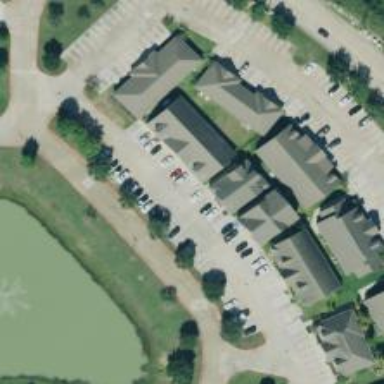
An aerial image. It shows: Parking space.